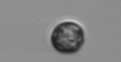
Label: Dinophyceae